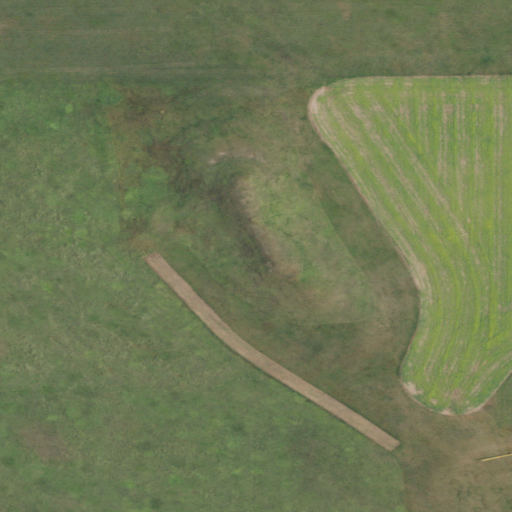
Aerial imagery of mountain in North Dakota named Anderson Butte containing grassland, shrub, cultivated crops, and pasture